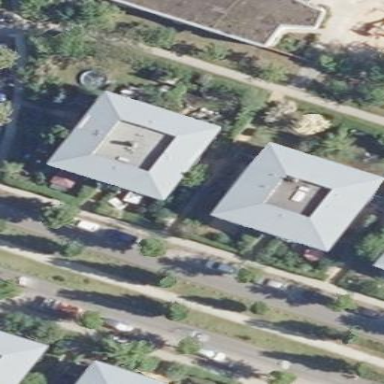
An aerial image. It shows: Quadruple saltbox roof shape on apartment building.